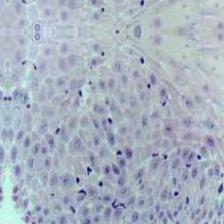
Diagnosis: Normal